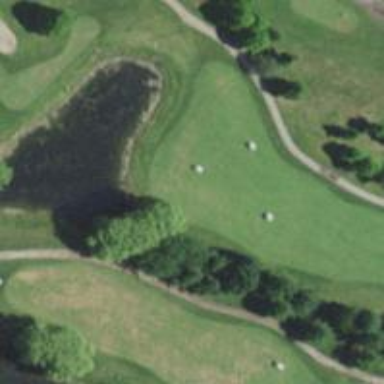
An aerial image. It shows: View of golf hole.